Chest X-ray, AP view. Patient: 40 years old, sex F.
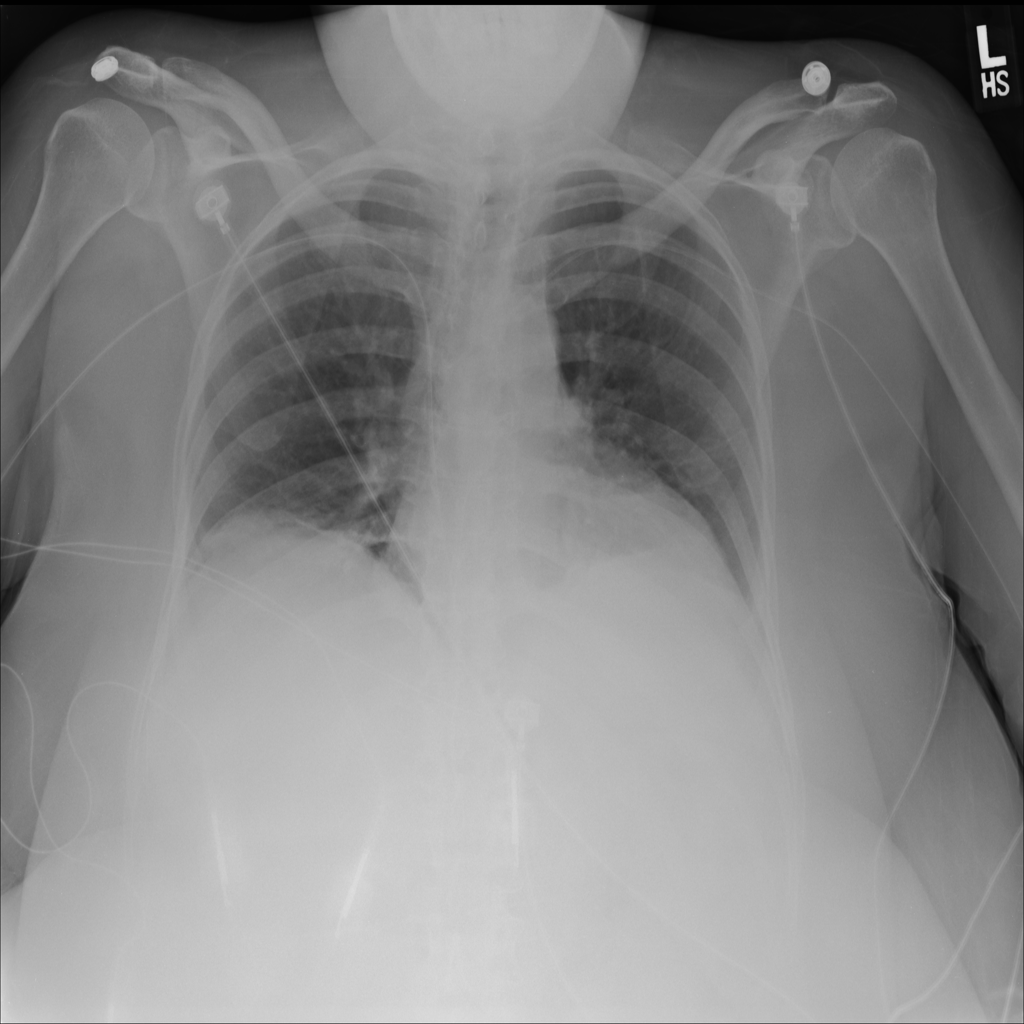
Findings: No Finding